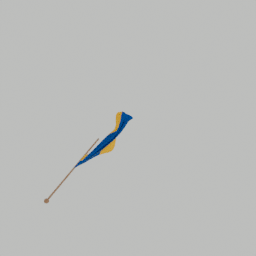
Label: decoration